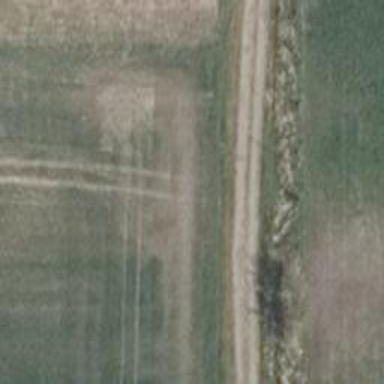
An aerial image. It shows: Track with grade 3 tracktype.